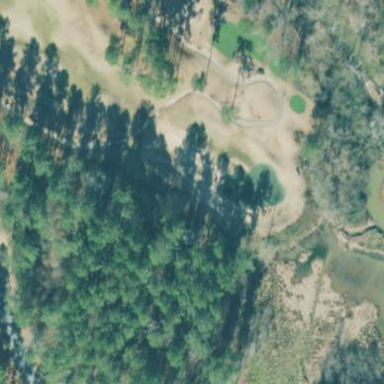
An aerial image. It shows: Golf bunker.